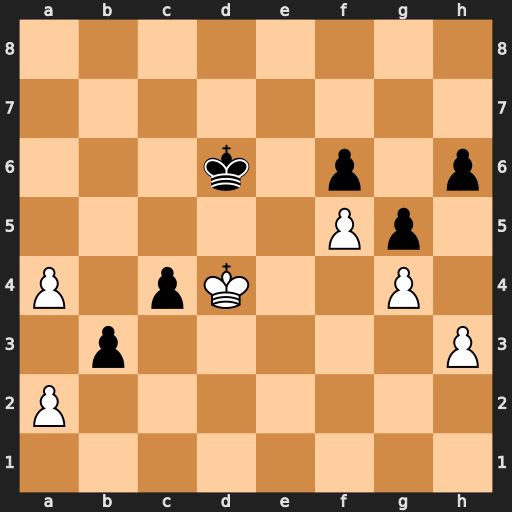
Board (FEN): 8/8/3k1p1p/5Pp1/P1pK2P1/1p5P/P7/8
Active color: w
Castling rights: -
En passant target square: -
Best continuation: axb3 cxb3 Kc3 b2 Kxb2